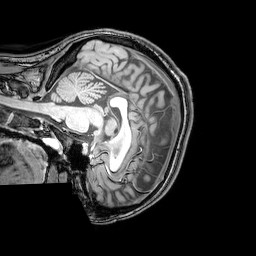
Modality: T1w
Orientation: sagittal
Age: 26
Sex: female
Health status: healthy
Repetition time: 0.081 s
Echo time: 0.037 s